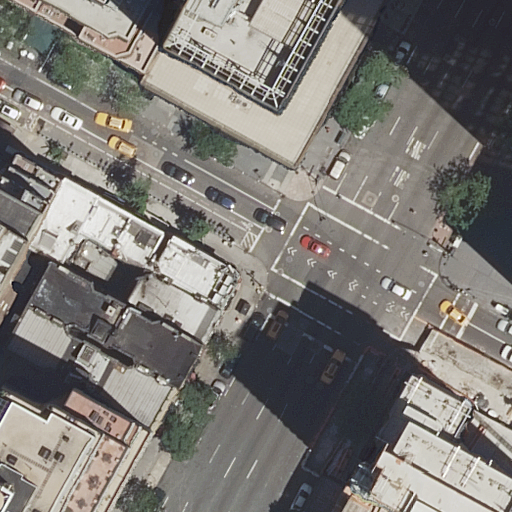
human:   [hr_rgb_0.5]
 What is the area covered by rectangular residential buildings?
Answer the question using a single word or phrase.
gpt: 467m2

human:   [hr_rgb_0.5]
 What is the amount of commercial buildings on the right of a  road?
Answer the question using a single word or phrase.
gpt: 0

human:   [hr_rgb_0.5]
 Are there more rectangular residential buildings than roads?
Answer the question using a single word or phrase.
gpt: yes

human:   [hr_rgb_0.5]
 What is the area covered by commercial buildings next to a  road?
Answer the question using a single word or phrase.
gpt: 0m2

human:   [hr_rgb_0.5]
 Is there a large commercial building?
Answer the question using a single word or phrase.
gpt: no

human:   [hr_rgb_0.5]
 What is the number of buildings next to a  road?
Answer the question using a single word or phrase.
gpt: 12

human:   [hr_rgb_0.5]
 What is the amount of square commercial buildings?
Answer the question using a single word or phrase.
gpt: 0

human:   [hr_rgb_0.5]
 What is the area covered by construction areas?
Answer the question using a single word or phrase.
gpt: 0m2

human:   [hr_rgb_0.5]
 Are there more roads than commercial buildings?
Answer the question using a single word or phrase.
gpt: yes

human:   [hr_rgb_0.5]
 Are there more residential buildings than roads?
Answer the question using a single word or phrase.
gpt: yes

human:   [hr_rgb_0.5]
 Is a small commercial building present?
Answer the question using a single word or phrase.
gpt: no

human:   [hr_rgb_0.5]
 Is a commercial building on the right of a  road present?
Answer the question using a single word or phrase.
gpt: no

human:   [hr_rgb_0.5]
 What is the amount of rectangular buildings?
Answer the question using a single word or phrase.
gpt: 4

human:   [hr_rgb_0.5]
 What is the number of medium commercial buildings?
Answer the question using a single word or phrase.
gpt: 0

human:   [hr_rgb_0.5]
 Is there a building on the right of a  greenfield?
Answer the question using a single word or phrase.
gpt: no

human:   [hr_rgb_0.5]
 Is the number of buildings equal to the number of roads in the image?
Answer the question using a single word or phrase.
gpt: no

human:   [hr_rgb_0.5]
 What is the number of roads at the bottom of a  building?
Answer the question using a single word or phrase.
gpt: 3

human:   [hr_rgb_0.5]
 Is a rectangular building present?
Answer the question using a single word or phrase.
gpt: yes

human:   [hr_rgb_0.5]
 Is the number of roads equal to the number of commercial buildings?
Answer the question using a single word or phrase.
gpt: no

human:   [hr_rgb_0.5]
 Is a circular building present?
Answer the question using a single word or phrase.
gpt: no

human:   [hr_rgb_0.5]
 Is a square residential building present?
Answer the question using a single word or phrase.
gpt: no

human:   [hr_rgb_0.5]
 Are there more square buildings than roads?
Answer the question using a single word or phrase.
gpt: no

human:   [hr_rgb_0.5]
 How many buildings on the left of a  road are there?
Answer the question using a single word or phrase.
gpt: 10

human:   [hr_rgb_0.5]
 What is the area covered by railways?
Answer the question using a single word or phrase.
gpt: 0m2

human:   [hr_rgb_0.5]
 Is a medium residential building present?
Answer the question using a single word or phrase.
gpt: yes

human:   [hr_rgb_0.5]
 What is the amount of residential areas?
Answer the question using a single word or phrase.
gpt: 0

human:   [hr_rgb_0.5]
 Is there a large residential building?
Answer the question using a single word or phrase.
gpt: yes

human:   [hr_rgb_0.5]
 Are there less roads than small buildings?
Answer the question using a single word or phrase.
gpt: no

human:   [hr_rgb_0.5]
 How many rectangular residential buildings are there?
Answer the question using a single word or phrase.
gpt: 4

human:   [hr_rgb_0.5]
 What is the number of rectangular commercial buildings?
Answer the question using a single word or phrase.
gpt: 0

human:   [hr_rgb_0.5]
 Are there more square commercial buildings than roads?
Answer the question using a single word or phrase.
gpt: no

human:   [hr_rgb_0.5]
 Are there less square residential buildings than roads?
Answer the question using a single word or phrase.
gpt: yes

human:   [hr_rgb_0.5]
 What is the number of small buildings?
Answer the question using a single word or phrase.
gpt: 1

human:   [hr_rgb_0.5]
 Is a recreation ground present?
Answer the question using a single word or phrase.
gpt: no

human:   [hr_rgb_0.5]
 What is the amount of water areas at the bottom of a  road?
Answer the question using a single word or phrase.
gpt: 0

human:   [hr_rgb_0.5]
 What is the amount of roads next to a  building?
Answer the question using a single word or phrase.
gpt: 3